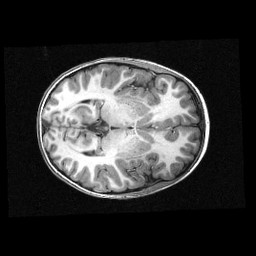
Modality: T1w
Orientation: axial
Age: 11
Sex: female
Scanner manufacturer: siemens
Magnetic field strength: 3 T
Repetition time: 2.3 s
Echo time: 0.00336 s